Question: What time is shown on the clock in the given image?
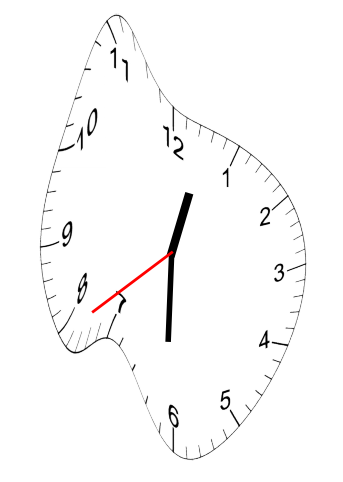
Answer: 12:30:39